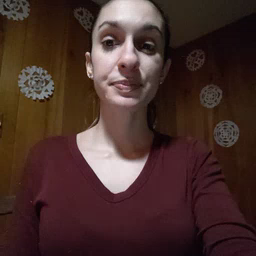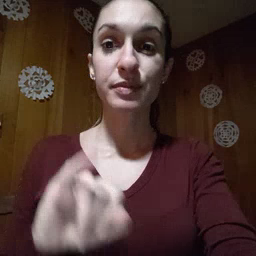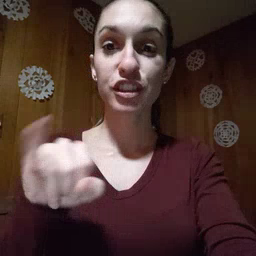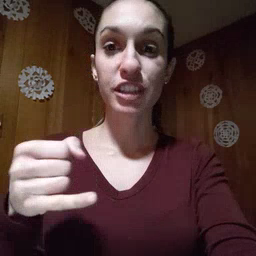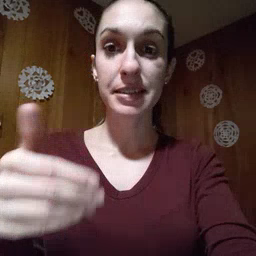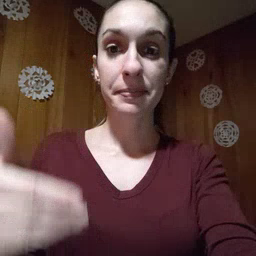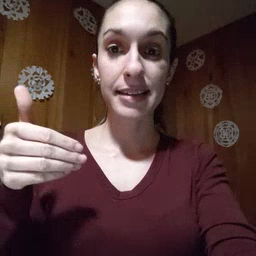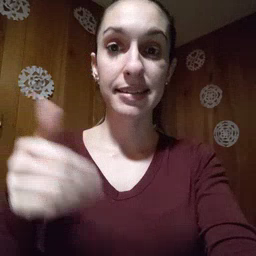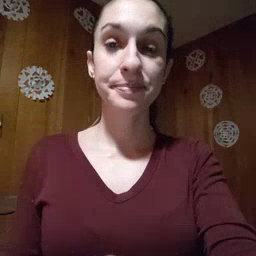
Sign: jeans